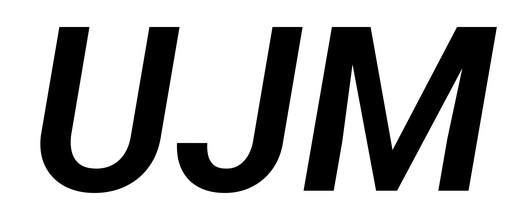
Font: Roboto-Italic_SemiBold_Italic